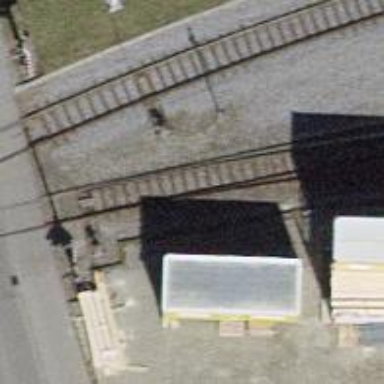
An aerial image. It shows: Railway switch.